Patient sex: M
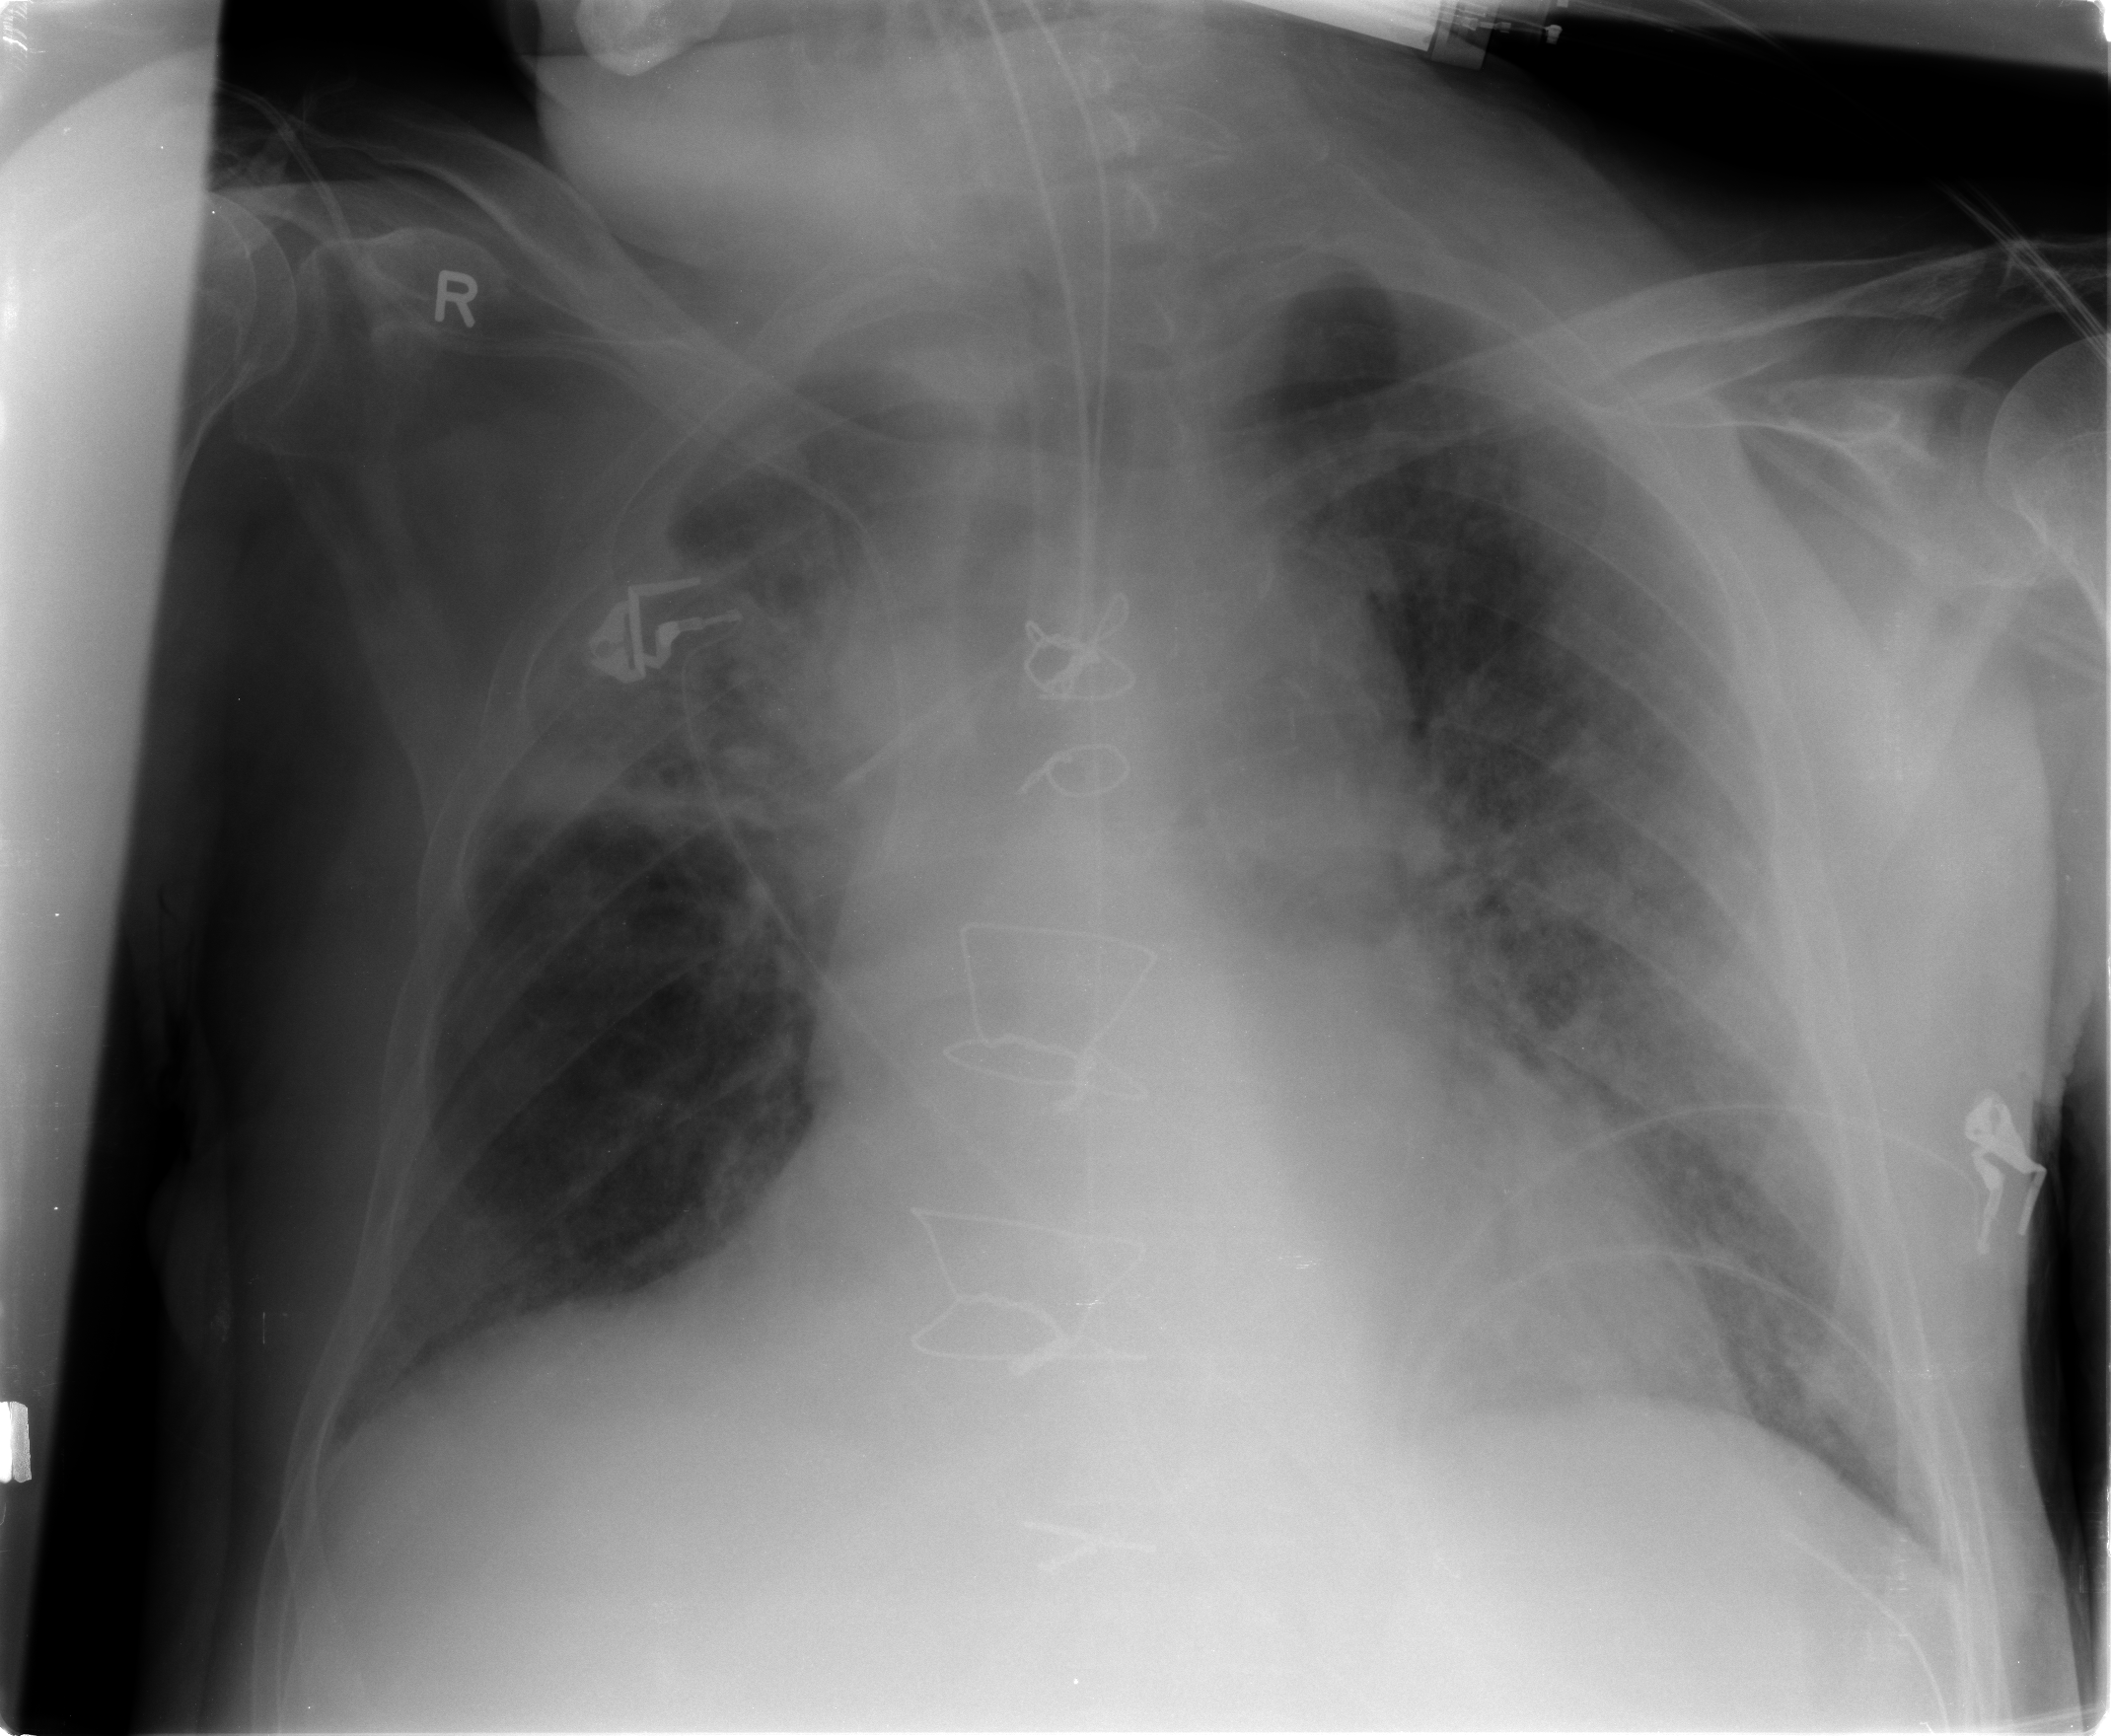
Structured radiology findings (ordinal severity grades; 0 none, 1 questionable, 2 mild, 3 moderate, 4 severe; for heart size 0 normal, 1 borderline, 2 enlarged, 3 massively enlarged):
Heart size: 2
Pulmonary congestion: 1
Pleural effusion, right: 0
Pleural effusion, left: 0
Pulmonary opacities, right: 3
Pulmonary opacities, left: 2
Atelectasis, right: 2
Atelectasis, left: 1